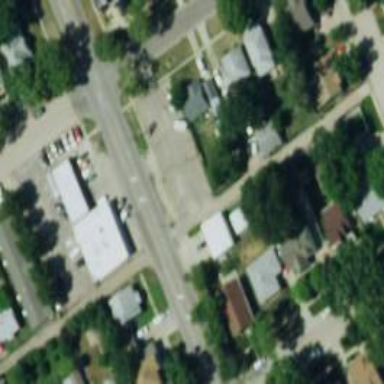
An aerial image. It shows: Alley classified as service road.